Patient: sex F, age 57
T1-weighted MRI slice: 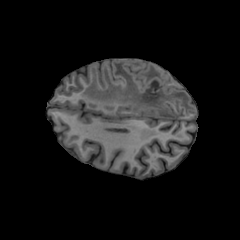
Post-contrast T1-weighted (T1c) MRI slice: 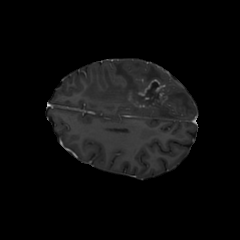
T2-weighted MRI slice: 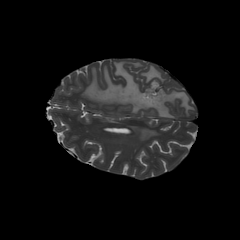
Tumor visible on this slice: yes
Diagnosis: Glioblastoma, IDH-wildtype
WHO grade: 4